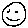
Label: smiley face